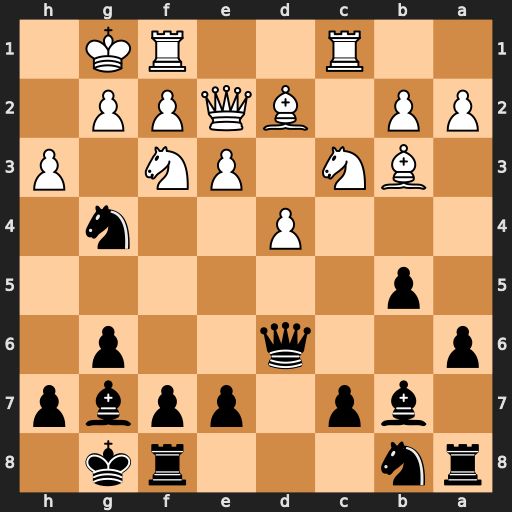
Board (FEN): rn3rk1/1bp1ppbp/p2q2p1/1p6/3P2n1/1BN1PN1P/PP1BQPP1/2R2RK1
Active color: b
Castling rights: -
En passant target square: -
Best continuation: Bxf3 hxg4 Bxe2